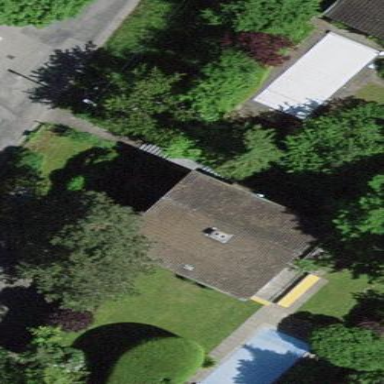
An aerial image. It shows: Simple house.